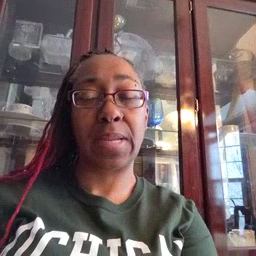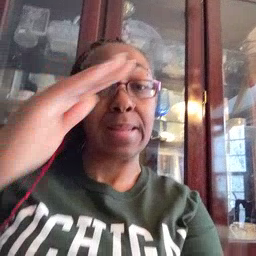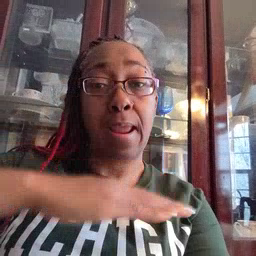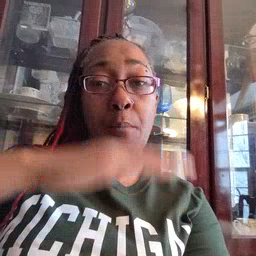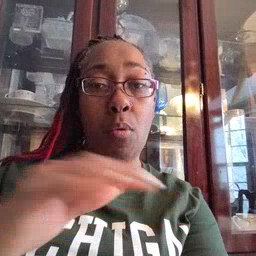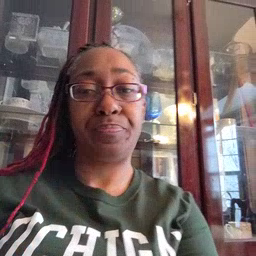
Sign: table